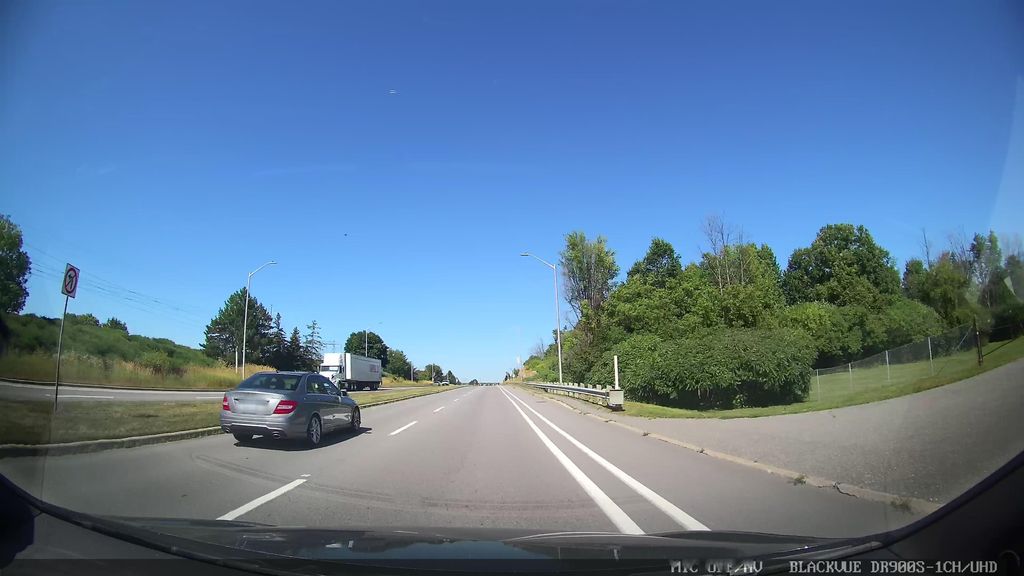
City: ottawa-gatineau